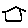
Label: house